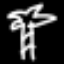
Label: palm tree